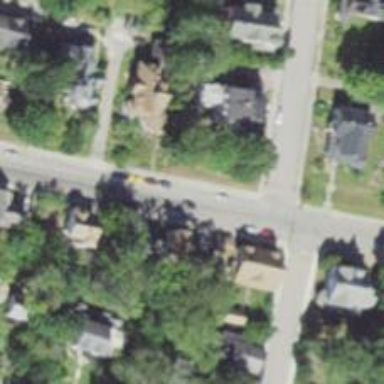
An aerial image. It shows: Residential driveway designated as service road.